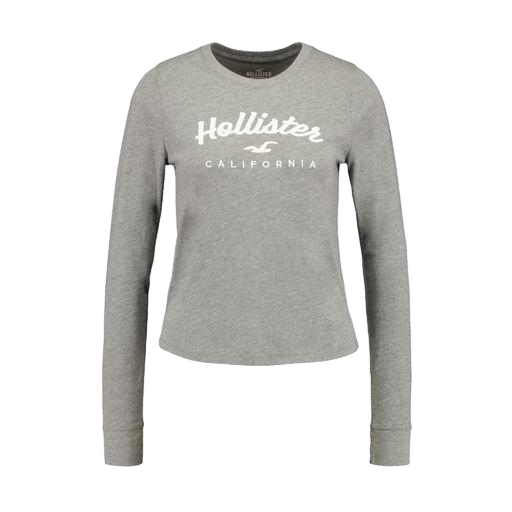
long sleeve tee, longsleeve t-shirt, long-sleeve tee, white background